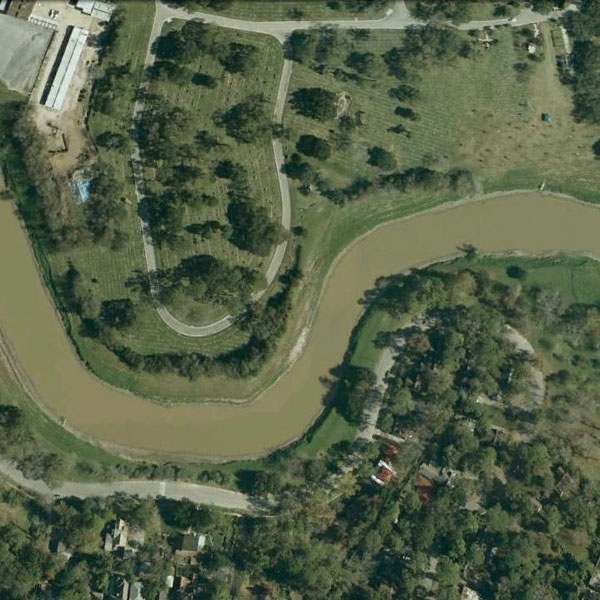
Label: River